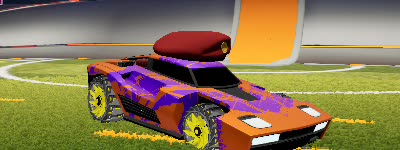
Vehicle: breakout